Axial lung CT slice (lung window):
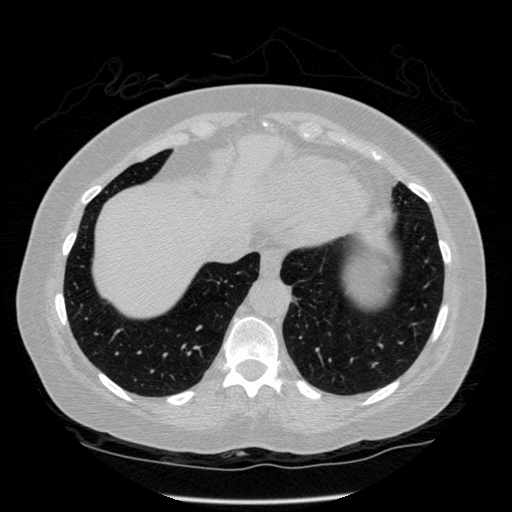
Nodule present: no